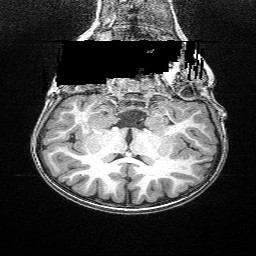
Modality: T1w
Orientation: sagittal